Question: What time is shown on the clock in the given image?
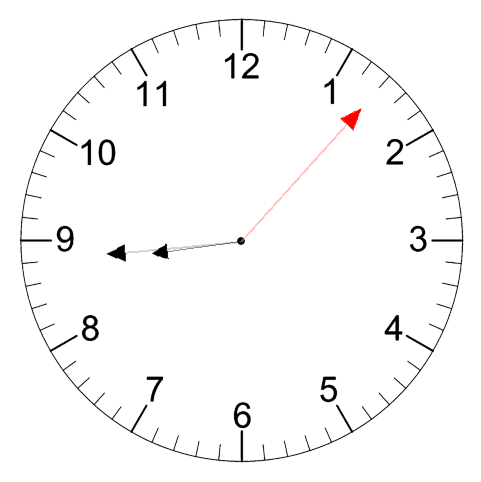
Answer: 08:44:07